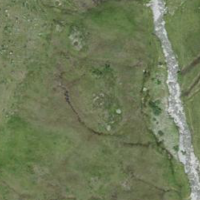
EUNIS habitat code: 23
Species observed at this site:
Cyanistes caeruleus
Oenanthe oenanthe
Linaria cannabina
Anthus spinoletta
Fringilla coelebs
Passer domesticus
Aegithalos caudatus
Sylvia atricapilla
Turdus merula
Phylloscopus collybita
Tachymarptis melba
Alauda arvensis
Saxicola rubetra
Aquila chrysaetos
Phoenicurus ochruros
Pyrrhocorax graculus
Falco tinnunculus
Corvus corax
Delichon urbicum
Periparus ater